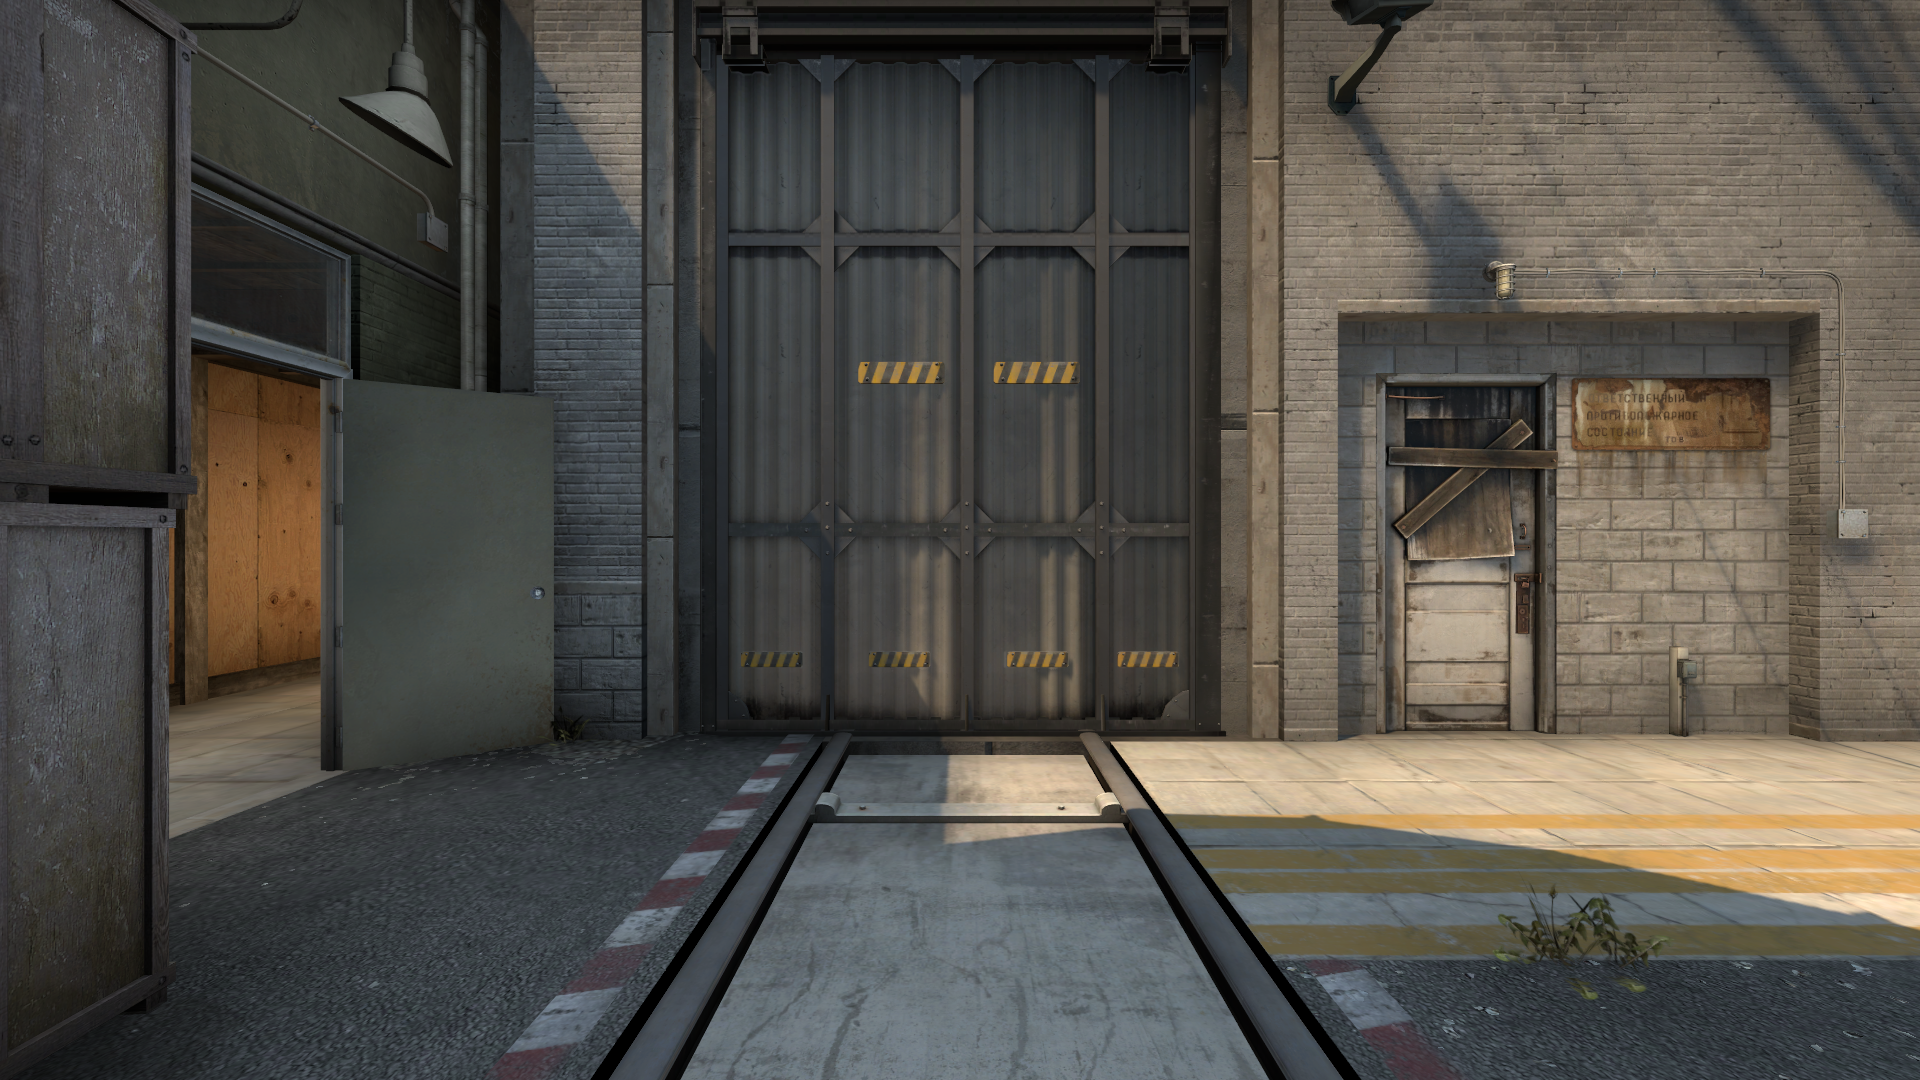
Map: de_train